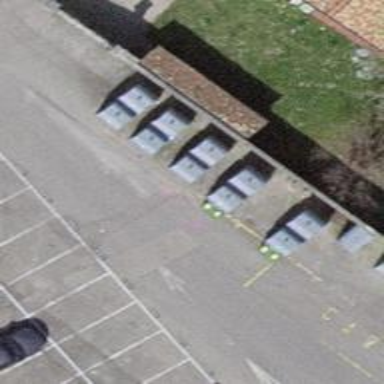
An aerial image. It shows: Recycling container for green waste.